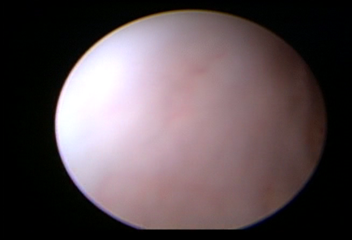
Modality: WLC
Class: Normal mucosa
Bladder cancer association: No